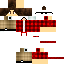
A male human skin with medium skin, wearing brown long hair dressed in a red hoodie and brown pants, featuring a closed mouth.